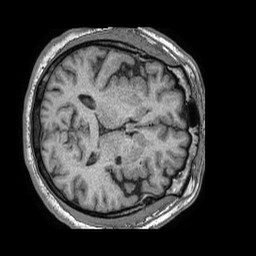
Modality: T1w
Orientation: axial
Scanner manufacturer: philips
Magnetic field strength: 1.5 T
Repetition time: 0.007511 s
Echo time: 0.00342 s